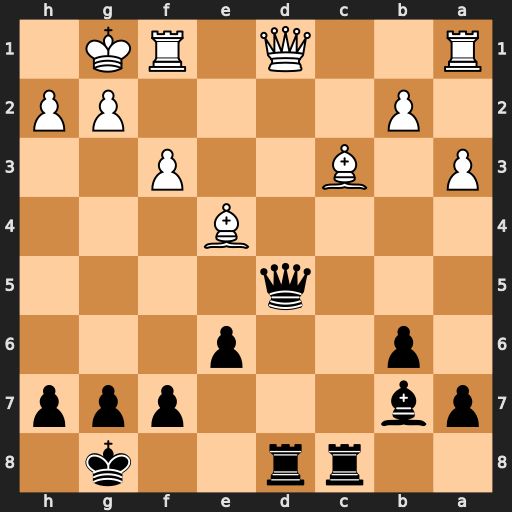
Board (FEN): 2rr2k1/pb3ppp/1p2p3/3q4/4B3/P1B2P2/1P4PP/R2Q1RK1
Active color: b
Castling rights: -
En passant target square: -
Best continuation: Qc5+ Rf2 Rxd1+